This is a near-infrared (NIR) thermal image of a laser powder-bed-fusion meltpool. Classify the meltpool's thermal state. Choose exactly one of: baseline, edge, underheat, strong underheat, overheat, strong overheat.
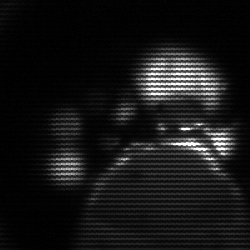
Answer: baseline